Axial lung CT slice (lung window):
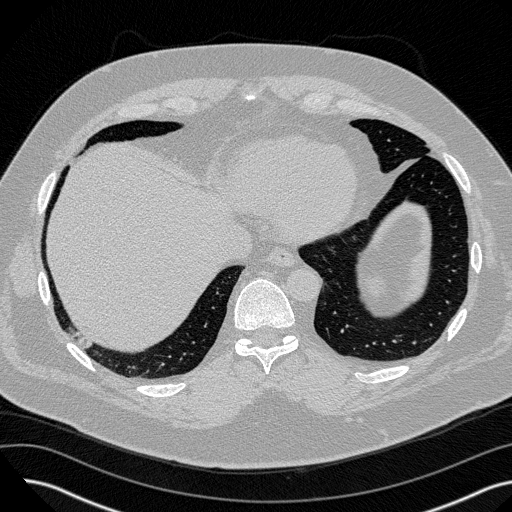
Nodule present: no